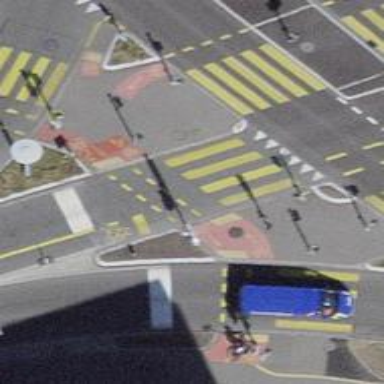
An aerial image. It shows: Crossing with traffic signals.